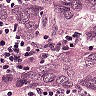
Metastatic tissue present: yes